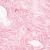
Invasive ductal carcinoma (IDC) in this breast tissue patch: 0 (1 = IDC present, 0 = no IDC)